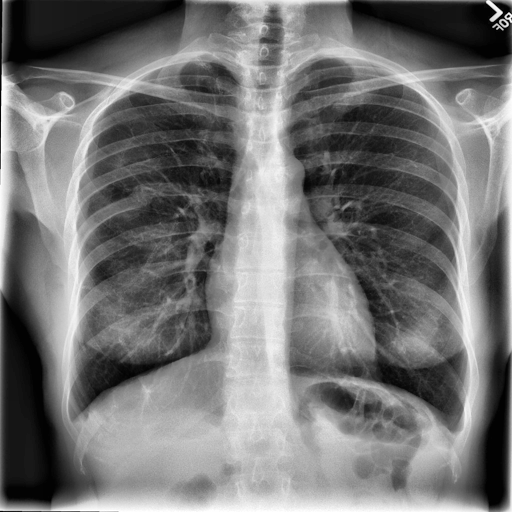
Finding: NORMAL